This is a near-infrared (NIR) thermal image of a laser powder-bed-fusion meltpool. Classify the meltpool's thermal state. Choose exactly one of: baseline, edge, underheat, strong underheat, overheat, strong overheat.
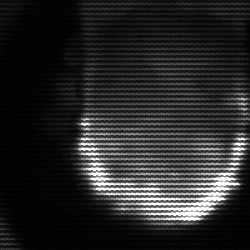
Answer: baseline